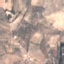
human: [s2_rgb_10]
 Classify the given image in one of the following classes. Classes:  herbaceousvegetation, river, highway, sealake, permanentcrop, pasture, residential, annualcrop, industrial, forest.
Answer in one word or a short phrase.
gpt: PermanentCrop